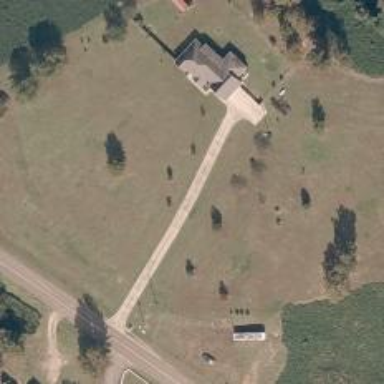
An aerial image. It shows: Driveway.